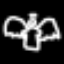
Label: angel